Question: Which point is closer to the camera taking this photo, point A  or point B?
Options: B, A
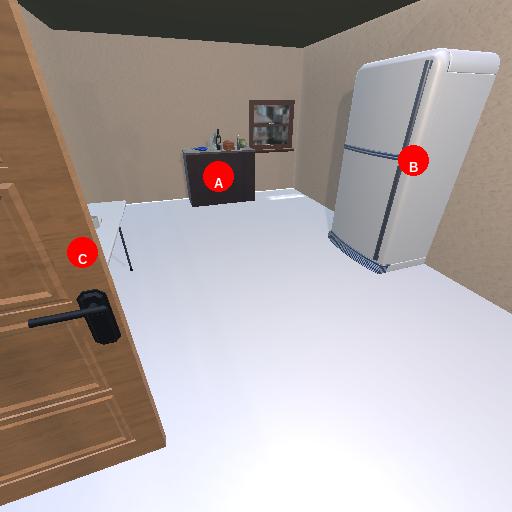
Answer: B